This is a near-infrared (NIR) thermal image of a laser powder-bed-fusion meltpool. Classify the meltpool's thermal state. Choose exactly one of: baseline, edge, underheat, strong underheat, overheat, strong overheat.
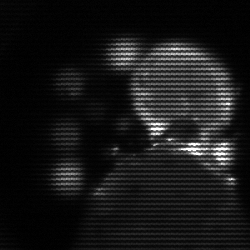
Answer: edge